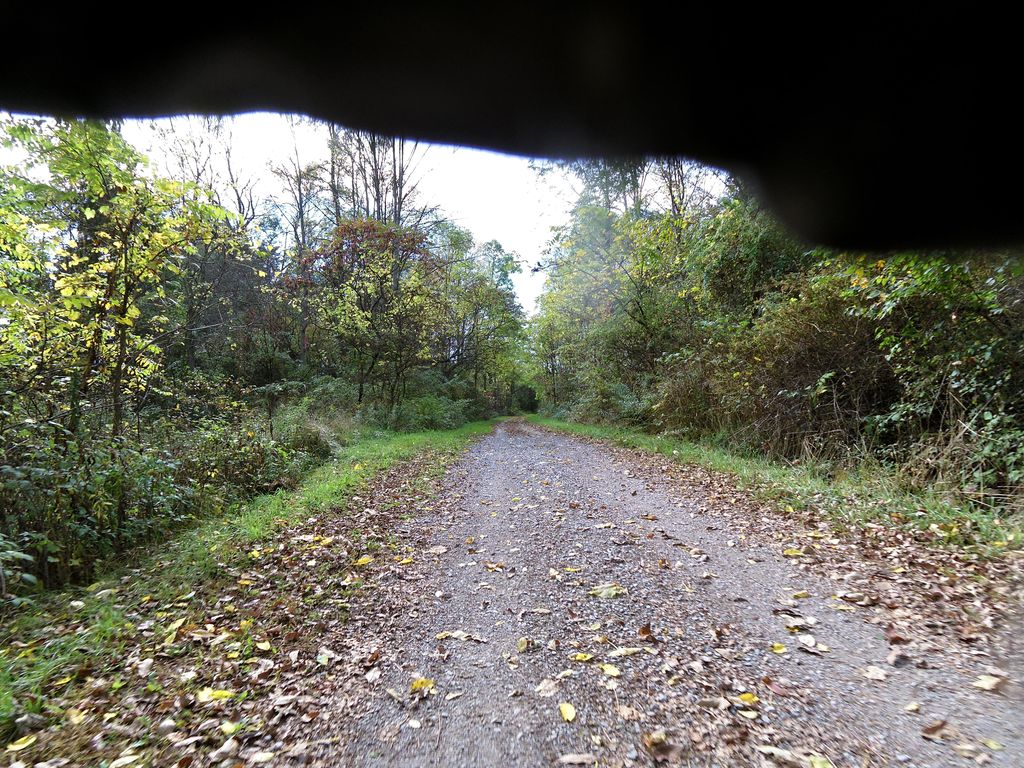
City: hamilton